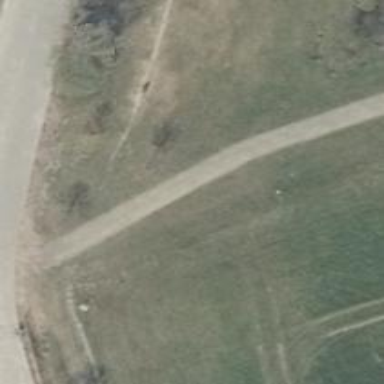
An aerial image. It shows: Footway with gravel surface.